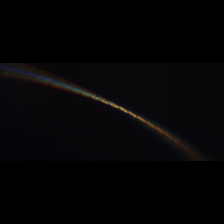
Taxon: Psuedo-nitzschia
Group: Diatoms